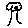
Label: tree